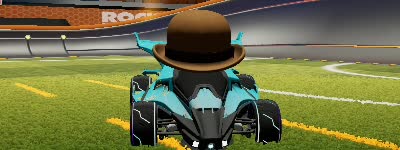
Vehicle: aftershock